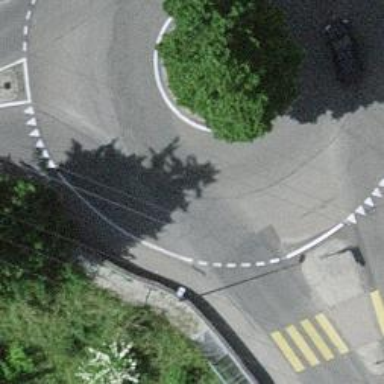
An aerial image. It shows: Secondary road with asphalt surface leading to roundabout.